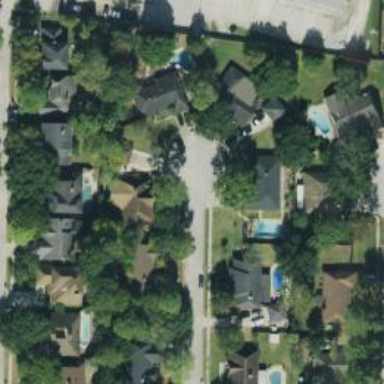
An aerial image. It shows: Residential road.